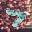
Label: 7